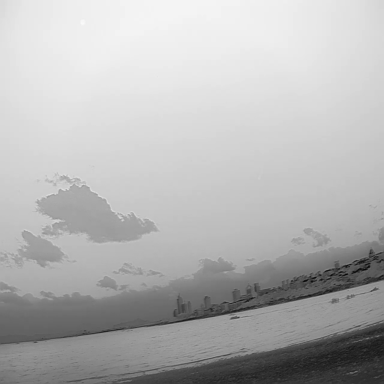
There are three bulk_carriers in the infrared image.